Question: I am trying to calculate the characteristic function of the beta distribution with R for a lot of different alphas and betas; unfortunately I am running into numerical problems.
First i was using the package 'CharFun' and the function 'cfX_Beta(t, alpha, beta)' which seems to be working fine for most cases, but for example for 'alpha=<PHONE>' and 'beta=5041.483' it fails completely (see example below, 'Re(cfX_Beta(t, alpha, beta))' and 'Im(cfX_Beta(t, alpha, beta))' should always be in the interval [-1,1] which is not the case).
Then I decided to obtain the characteristic function by integration. This method delivers believable results for 'alpha=<PHONE>' and 'beta=5041.483' but for other combinations the integration fails. (Error: "the integral is probably divergent"). Increasing 'rel.tol' for the integral did not help either. On the contrary, for other values of alpha and beta I would get the error: "roundoff error was detected".
So my question is:
Is there another way to get reliable results for the characteristic function of beta distribution for all possible combinations of alpha and beta?
Am I making any obvious mistakes?
'''
library(CharFun)
abc<-function(x,t,a,b) {
return( dbeta(x,a,b)*cos(t*x))
}
dfg<-function(x,t,a,b) {
return( dbeta(x,a,b)*sin(t*x))
}
hij<-function(t,a,b) {
intRe=rep(0,length(t))
intIm=rep(0,length(t))
i<-complex(1,0,1)
for (j in 1:length(t)) {
intRe[j]<-integrate(abc,lower=0,upper=1,t[j],a,b)$value
intIm[j]<-integrate(dfg,lower=0,upper=1,t[j],a,b)$value
}
return(intRe+intIm*i)
}
alpha<-1
beta<-1
t <- seq(-100, 100, length.out = 501)
par(mfrow=c(3,2))
alpha<-1
beta<-1
plotGraf(function(t)
hij(t, alpha, beta), t, title = "CF alpha=1
beta=1")
plotGraf(function(t)
cfX_Beta(t, alpha, beta), t, title = "CF Charfun alpha=1
beta=1")
alpha<-<PHONE>
beta<-5041.483
plotGraf(function(t)
hij(t, alpha, beta), t, title = "CF alpha=<PHONE> beta=5041.483")
plotGraf(function(t)
cfX_Beta(t, alpha, beta), t, title = "CF Charfun alpha=<PHONE> beta=5041.483")
alpha<-1
beta<-1/2
plotGraf(function(t)
hij(t, alpha, beta), t, title = "CF alpha=1
beta=1/2")
plotGraf(function(t)
cfX_Beta(t, alpha, beta), t, title = "CF Charfun alpha=1
beta=1/2")
'''

As you can see for 'alpha=beta=1' both methods deliver the same results, 'cfX_Beta(t, alpha, beta)' goes wild for 'alpha=<PHONE>' and 'beta=5041.483' the result of the integration seems plausible. For 'alpha=1' and 'beta=1/2' the integration fails.
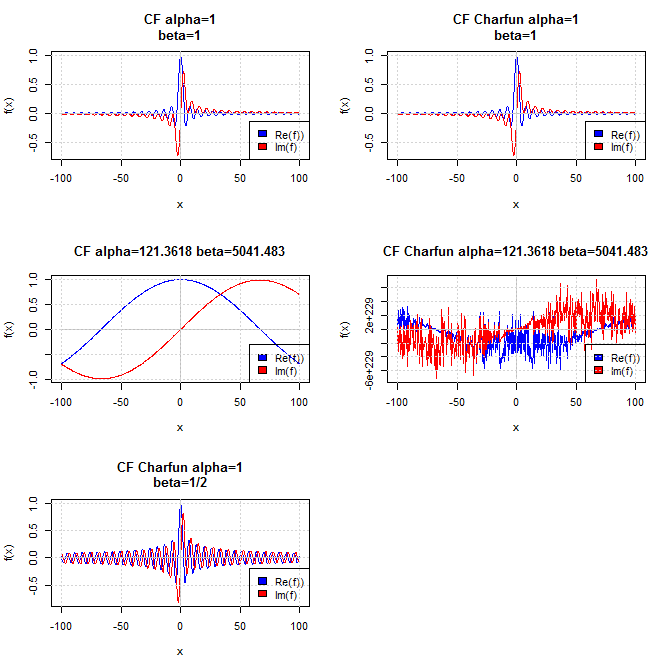
Answer: It seems to work with 'RcppNumerical', at condition to use not too small tolerances ('1e-4' below).
'''
// [[Rcpp::depends(RcppEigen)]]
// [[Rcpp::depends(RcppNumerical)]]
#include <RcppNumerical.h>
using namespace Numer;
class BetaCDF_Re: public Func
{
private:
double a;
double b;
double t;
public:
BetaCDF_Re(double a_, double b_, double t_) : a(a_), b(b_), t(t_){}
double operator()(const double& x) const
{
return R::dbeta(x, a, b, 0) * cos(t*x);
}
};
class BetaCDF_Im: public Func
{
private:
double a;
double b;
double t;
public:
BetaCDF_Im(double a_, double b_, double t_) : a(a_), b(b_), t(t_) {}
double operator()(const double& x) const
{
return R::dbeta(x, a, b, 0) * sin(t*x);
}
};
// [[Rcpp::export]]
Rcpp::List integrate_test(double a, double b, double t)
{
BetaCDF_Re f1(a, b, t);
double err_est1;
int err_code1;
const double res1 = integrate(f1, 0, 1, err_est1, err_code1,
100, 1e-4, 1e-4,
Integrator<double>::GaussKronrod201);
BetaCDF_Im f2(a, b, t);
double err_est2;
int err_code2;
const double res2 = integrate(f2, 0, 1, err_est2, err_code2,
100, 1e-4, 1e-4,
Integrator<double>::GaussKronrod201);
return Rcpp::List::create(
Rcpp::Named("realPart") =
Rcpp::List::create(
Rcpp::Named("value") = res1,
Rcpp::Named("error_estimate") = err_est1,
Rcpp::Named("error_code") = err_code1
),
Rcpp::Named("imPart") =
Rcpp::List::create(
Rcpp::Named("value") = res2,
Rcpp::Named("error_estimate") = err_est2,
Rcpp::Named("error_code") = err_code2
)
);
}
> integrate_test(1, 0.5, 1)
$realPart
$realPart$value
[1] <PHONE>
$realPart$error_estimate
[1] 7.110548e-07
$realPart$error_code
[1] 0
$imPart
$imPart$value
[1] <PHONE>
$imPart$error_estimate
[1] 5.54721e-07
$imPart$error_code
[1] 0
'''
Plot:
'''
t <- seq(-100, 100, length.out = 501)
x <- lapply(t, function(t) integrate_test(1,0.5,t))
realparts <- unlist(purrr::transpose(purrr::transpose(x)$realPart)$value)
imparts <- unlist(purrr::transpose(purrr::transpose(x)$imPart)$value)
plot(t, realparts, type="l", col="blue", ylim=c(-1,1))
lines(t, imparts, type="l", col="red")
'''
<URL>